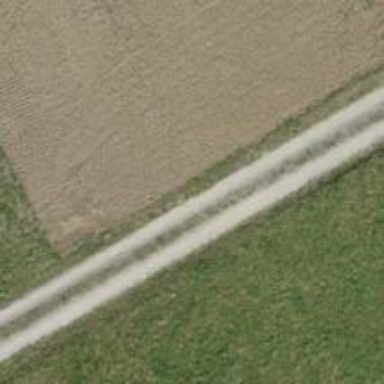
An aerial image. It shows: Track road with grade3 tracktype.